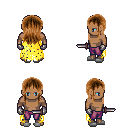
a pixel art fantasy rpg character, male body template, human, dark skin, yellow tattered cape, magenta pants, brown unkempt hairstyle, metal gloves, white slippers, dagger, four views (front, back, left, right), 2x2 character sprite sheet, small pixel art, hard edges, no anti-aliasing